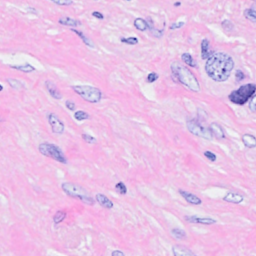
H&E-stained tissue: Breast